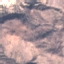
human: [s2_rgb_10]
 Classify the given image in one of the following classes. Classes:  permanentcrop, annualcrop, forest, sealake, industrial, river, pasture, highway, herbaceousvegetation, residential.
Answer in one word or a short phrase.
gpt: HerbaceousVegetation